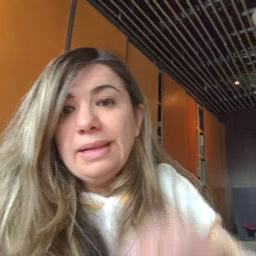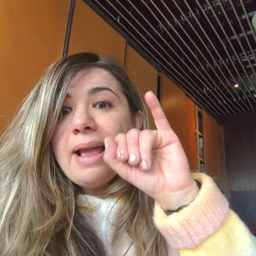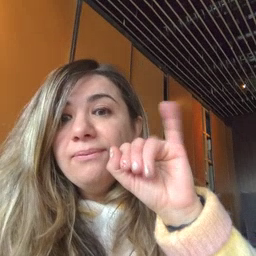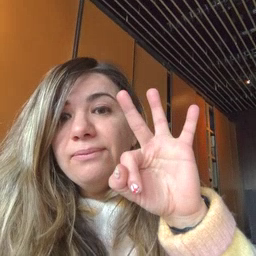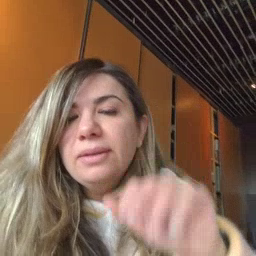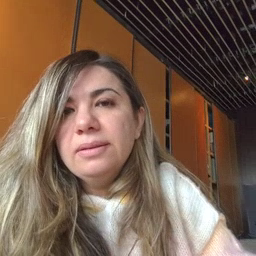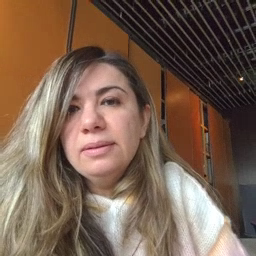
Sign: if